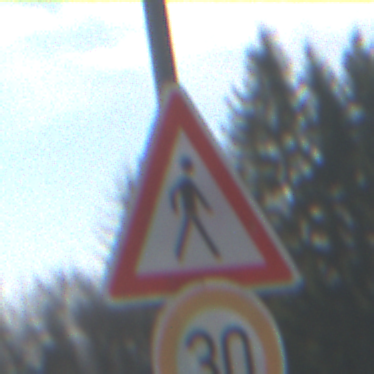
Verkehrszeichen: FussgaengerLinks
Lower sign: Geschwindigkeit30
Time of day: Midday
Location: Outdoor (Suburban)
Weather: PartlyCloudy
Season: NotSpecified
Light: Natural